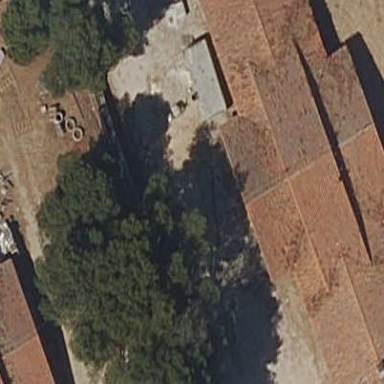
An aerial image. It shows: Stable.